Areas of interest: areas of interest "Commercial service"
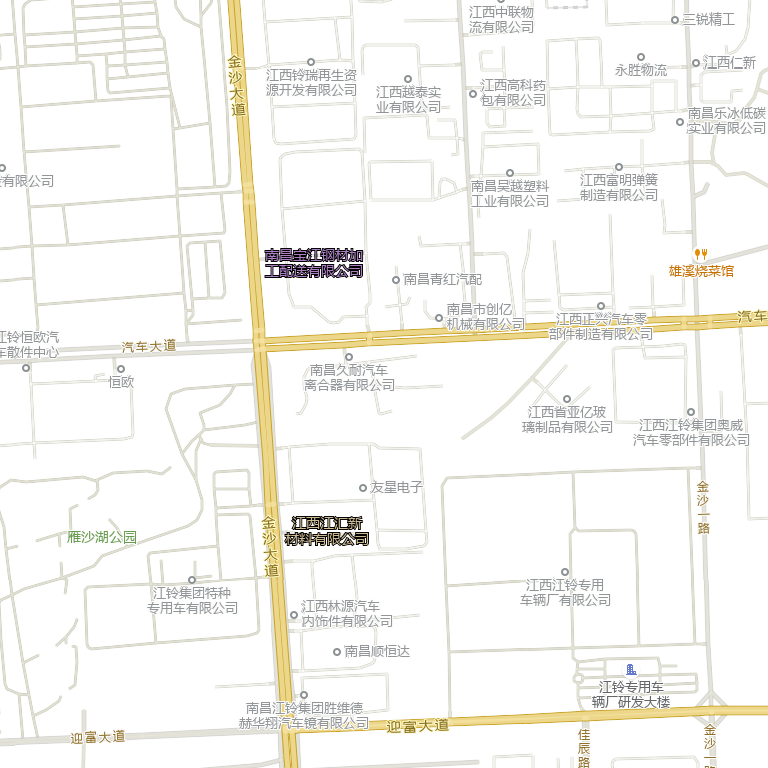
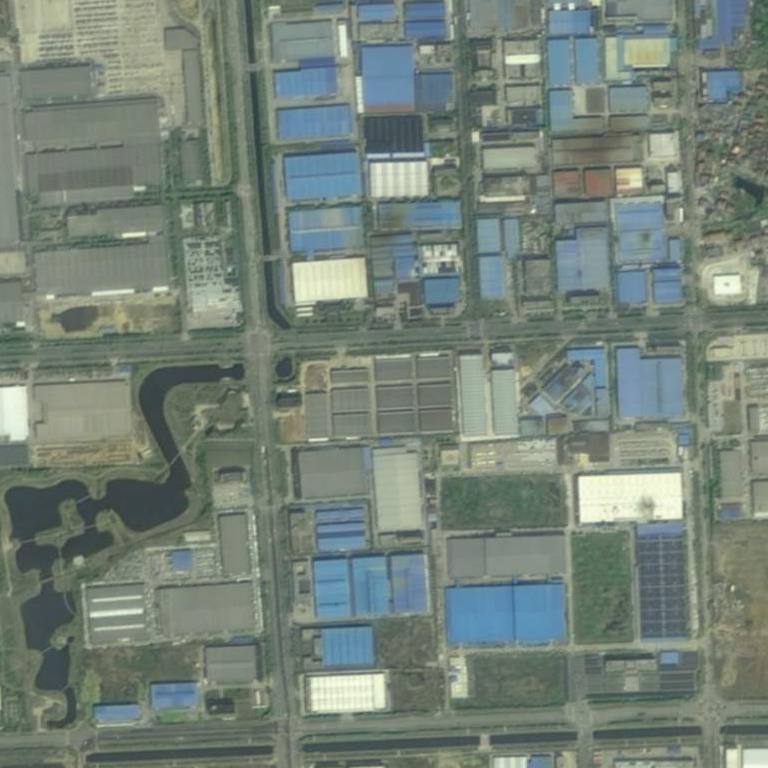